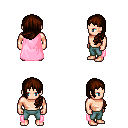
a pixel art fantasy rpg character, male body template, human, light skin, pink cape, teal pants, brown left-swept hairstyle, four views (front, back, left, right), 2x2 character sprite sheet, small pixel art, hard edges, no anti-aliasing